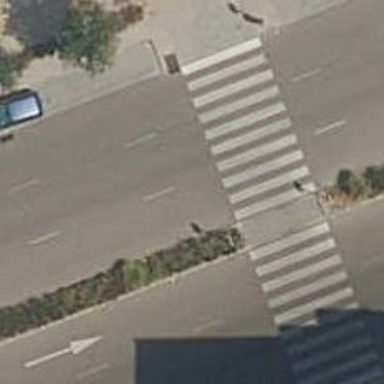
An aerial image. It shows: Footway crossing.